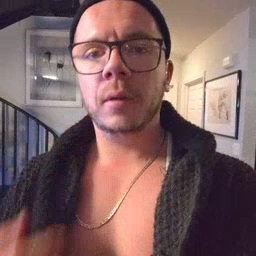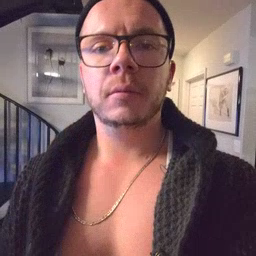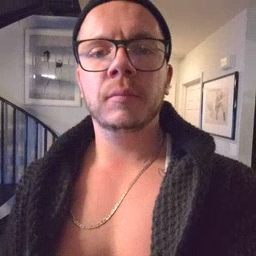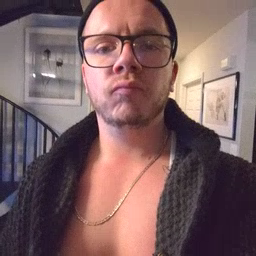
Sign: mouth